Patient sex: M
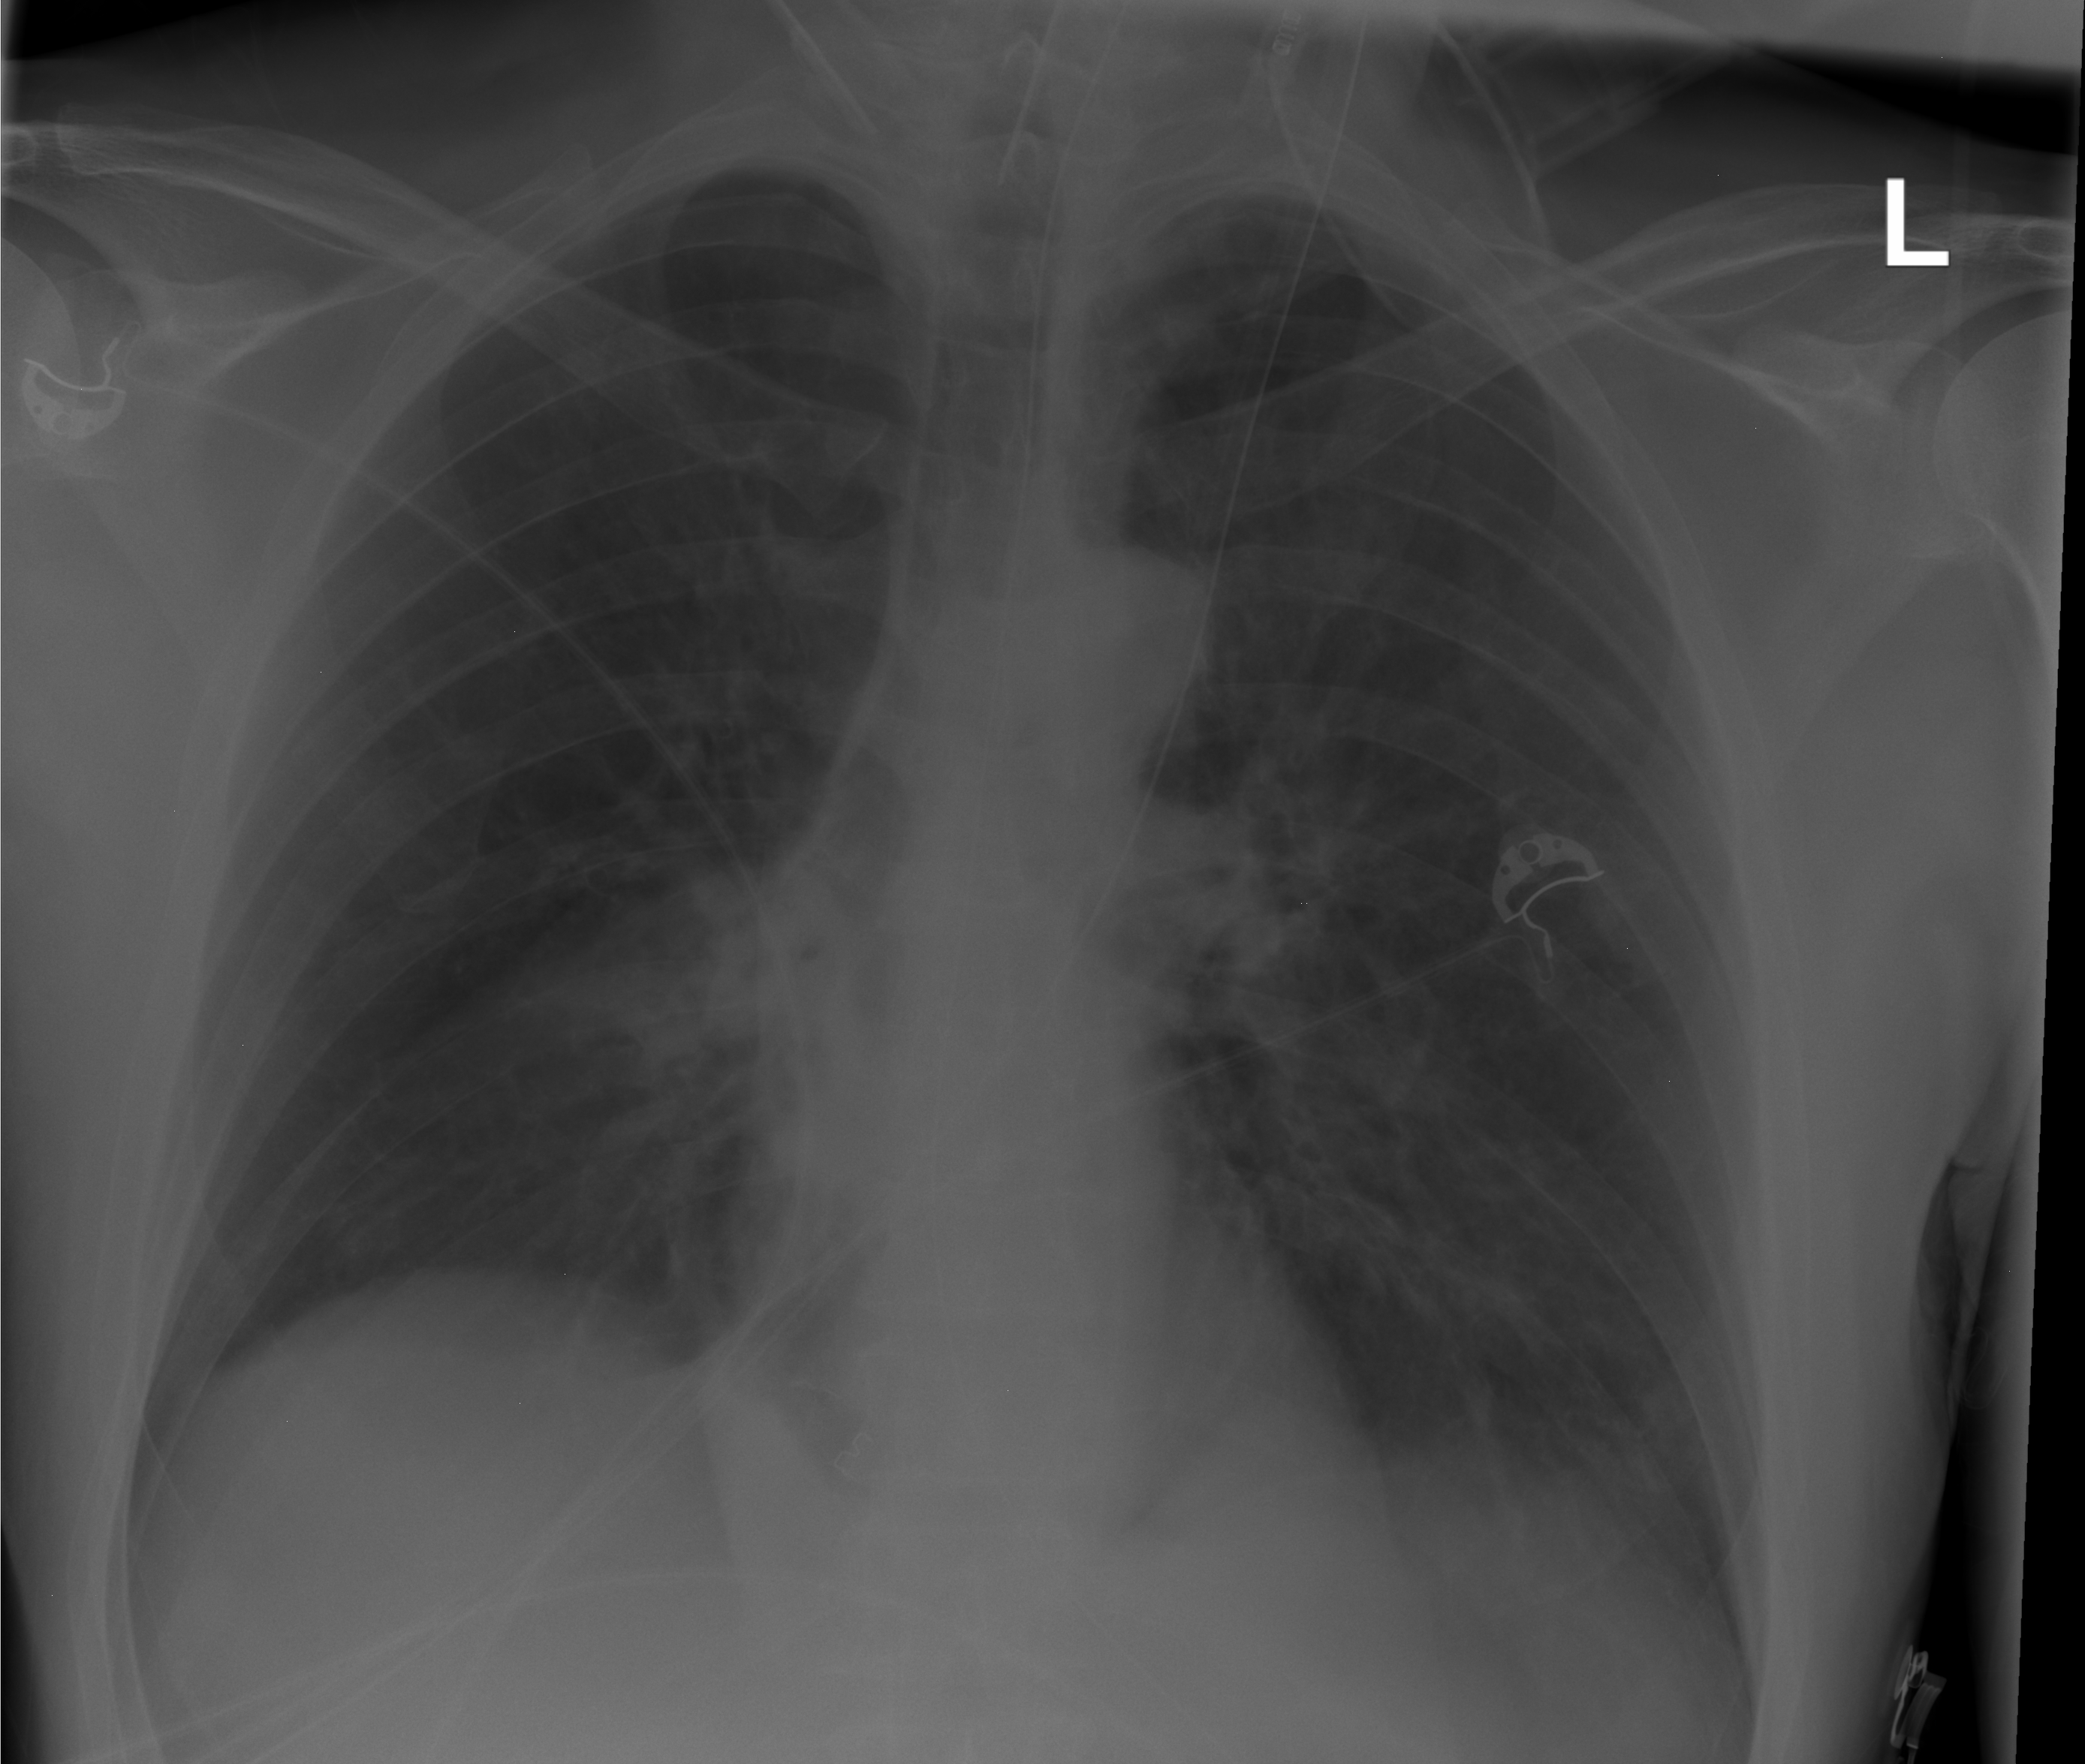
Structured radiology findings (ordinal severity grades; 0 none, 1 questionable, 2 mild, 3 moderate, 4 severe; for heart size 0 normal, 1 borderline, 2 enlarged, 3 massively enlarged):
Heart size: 0
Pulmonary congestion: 0
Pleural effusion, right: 0
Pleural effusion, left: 0
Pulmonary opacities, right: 1
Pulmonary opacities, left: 1
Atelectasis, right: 2
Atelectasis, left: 2